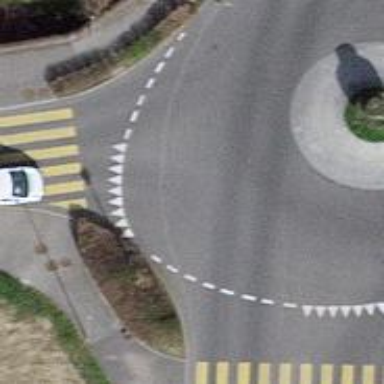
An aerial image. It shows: Tertiary road circling roundabout with trolley wires.